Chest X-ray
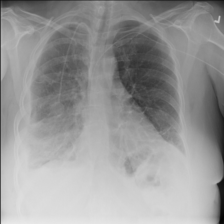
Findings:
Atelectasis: negative
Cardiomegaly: negative
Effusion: negative
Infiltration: negative
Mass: negative
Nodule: negative
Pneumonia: negative
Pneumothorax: negative
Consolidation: negative
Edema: negative
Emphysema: negative
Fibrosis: negative
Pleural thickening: negative
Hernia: negative